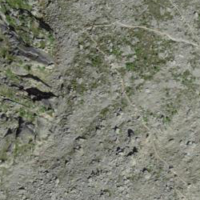
EUNIS habitat code: 48
Species observed at this site:
Vaccinium myrtillus
Phoenicurus ochruros